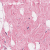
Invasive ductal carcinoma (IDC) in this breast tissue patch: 0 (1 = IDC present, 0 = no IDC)